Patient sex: F
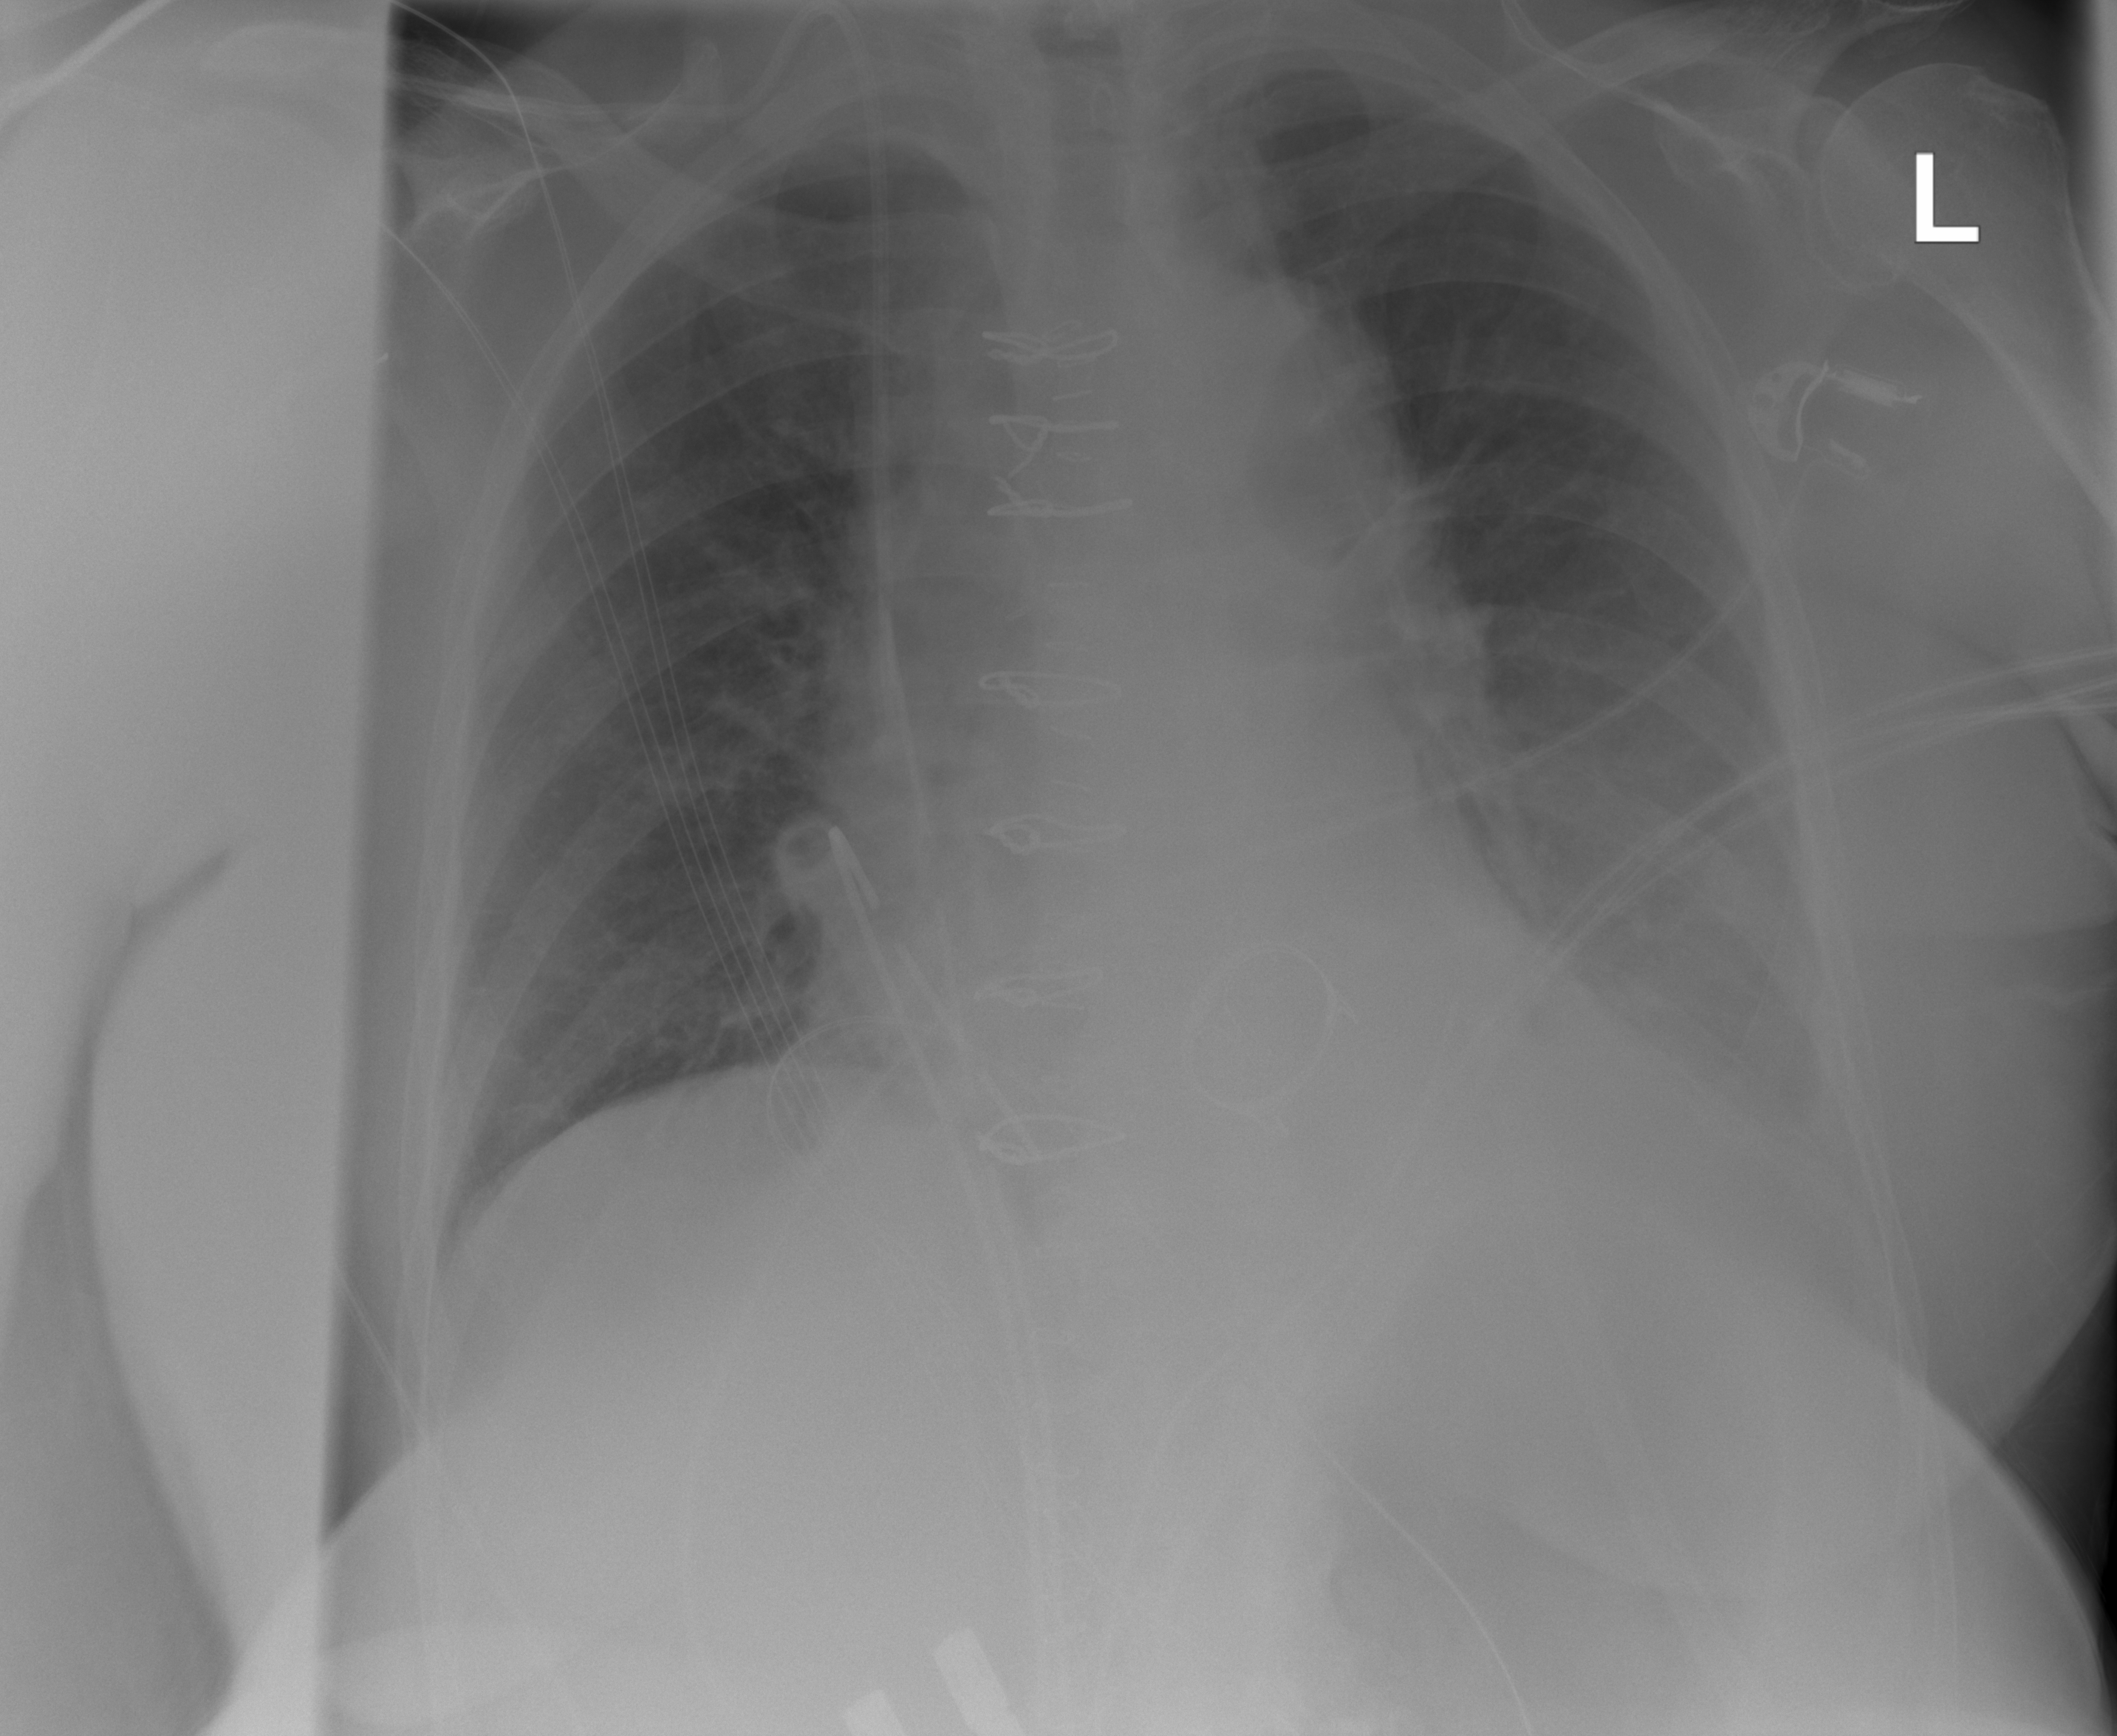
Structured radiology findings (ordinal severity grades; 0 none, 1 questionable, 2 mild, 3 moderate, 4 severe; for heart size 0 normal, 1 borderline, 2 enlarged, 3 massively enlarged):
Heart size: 1
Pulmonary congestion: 3
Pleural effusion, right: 0
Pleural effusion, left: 2
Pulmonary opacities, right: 0
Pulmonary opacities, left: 2
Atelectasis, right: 0
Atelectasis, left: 2